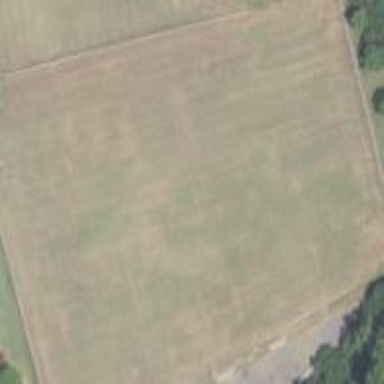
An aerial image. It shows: Grass pitch designated for soccer.